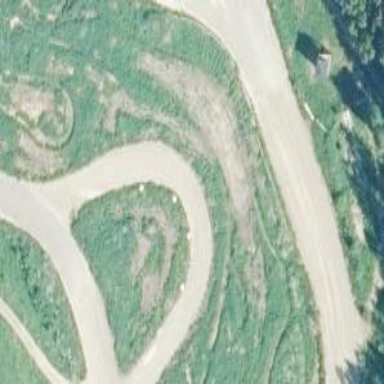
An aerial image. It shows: Raceway road.